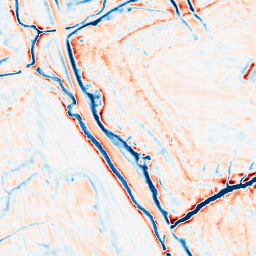
Category: edge_preserving
Decomposition family: bilateral
Decomposition parameters: d: 15
sigma_color: 75
sigma_space: 75
Upsampling method: regularized
Upsampling parameters: scale: 2
lambda_reg: 0.001
Upsampling scale: 2